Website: apple
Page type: payment
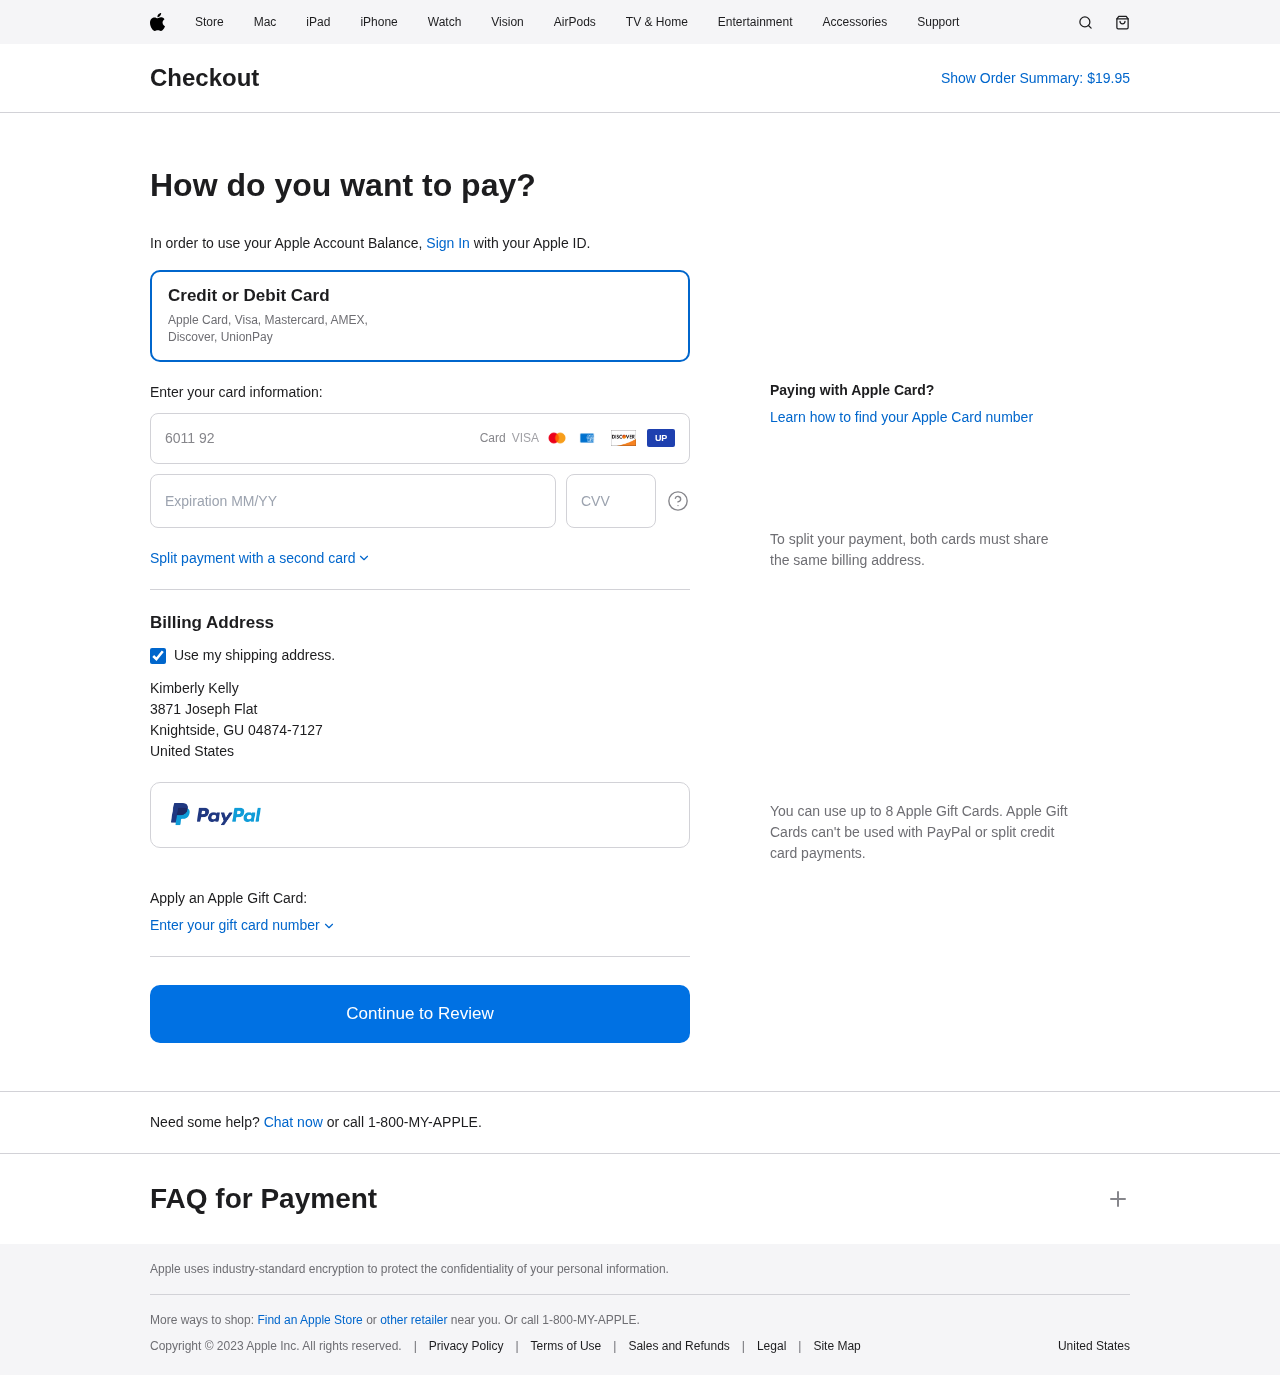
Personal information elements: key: PII_CARD_CVV
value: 893
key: PII_CARD_EXPIRY
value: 06/30
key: PII_CARD_NUMBER
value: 6011 9230 3880 3141
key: PII_COUNTRY
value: United States
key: PII_FULLNAME
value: Kimberly Kelly
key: PII_STREET
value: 3871 Joseph Flat
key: PII_CITY_STATE_ZIP
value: Knightside, GU 04874-7127
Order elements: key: ORDER_TOTAL
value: $19.95